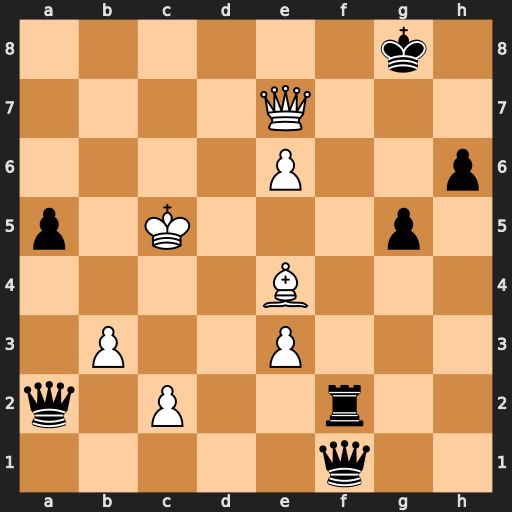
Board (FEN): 6k1/4Q3/4P2p/p1K3p1/4B3/1P2P3/q1P2r2/5q2
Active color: w
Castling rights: -
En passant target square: -
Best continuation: Qh7+ Kf8 e7+ Ke8 Bc6#